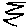
Label: zigzag